Question: I have the below view, what I need to do is to get the date difference of the field ActionDate between each 2 records having the same Vehicle AND OrderCode, how can I achieve this in Oracle database.
Also taking into consideration that the dates subtracted should be the one having the
I need to get the list of the differences in order to get the average of that time.
Thanks for helping.

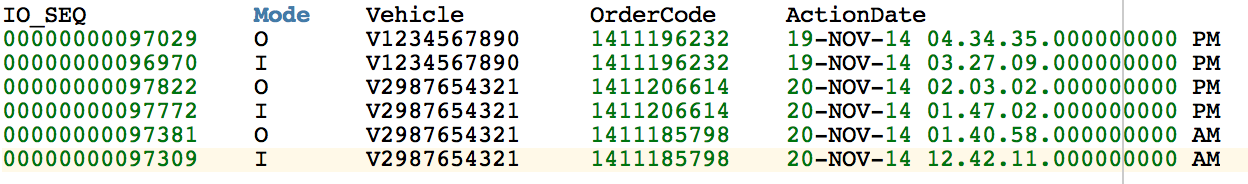
Answer: You could use the analytic function to get the difference between the dates.
For example,
'''
SQL> WITH t AS
2 (
3 select 'O' as "MODE", 'V1234567890' as Vehicle, '<PHONE>' as OrderCode, to_date('2014-11-19 16:34:35','yyyy-mm-dd hh24:mi:ss') as ActionDate from dual
4 union all
5 select 'I' as "MODE", 'V1234567890' as Vehicle, '<PHONE>' as OrderCode, to_date('2014-11-19 15:27:09','yyyy-mm-dd hh24:mi:ss') as ActionDate from dual
6 union all
7 select 'O' as "MODE", 'V2987654321' as Vehicle, '<PHONE>' as OrderCode, to_date('2014-11-20 14:03:02','yyyy-mm-dd hh24:mi:ss') as ActionDate from dual
8 union all
9 select 'I' as "MODE", 'V2987654321' as Vehicle, '<PHONE>' as OrderCode, to_date('2014-11-20 13:47:02','yyyy-mm-dd hh24:mi:ss') as ActionDate from dual
10 union all
11 select 'O' as "MODE", 'V2987654321' as Vehicle, '<PHONE>' as OrderCode, to_date('2014-11-20 01:40:58','yyyy-mm-dd hh24:mi:ss') as ActionDate from dual
12 union all
13 SELECT 'I' AS "MODE", 'V2987654321' AS Vehicle, '<PHONE>' AS OrderCode, to_date('2014-11-20 00:47:02','yyyy-mm-dd hh24:mi:ss') AS ActionDate FROM dual
14 )
15 SELECT "MODE",
16 Vehicle,
17 OrderCode,
18 TO_CHAR(ActionDate,'yyyy-mm-dd hh24:mi:ss') dt,
19 TO_CHAR(LAG(ActionDate) OVER(PARTITION BY Vehicle,OrderCode ORDER BY Vehicle, ActionDate),'yyyy-mm-dd hh24:mi:ss') lag_dt,
20 ActionDate - LAG(ActionDate) OVER(PARTITION BY Vehicle,OrderCode ORDER BY Vehicle, ActionDate) diff
21 FROM t;
M VEHICLE ORDERCODE DT LAG_DT DIFF
- ----------- ---------- ------------------- ------------------- ----------
I V12345<PHONE>2 2014-11-19 15:27:09
O V12345<PHONE>2 2014-11-19 16:34:35 2014-11-19 15:27:09 .046828704
I V29876<PHONE>8 2014-11-20 00:47:02
O V29876<PHONE>8 2014-11-20 01:40:58 2014-11-20 00:47:02 .037453704
I V29876<PHONE>4 2014-11-20 13:47:02
O V29876<PHONE>4 2014-11-20 14:03:02 2014-11-20 13:47:02 .011111111
6 rows selected.
SQL>
'''
The is to build the , in your case you need to use your actual :
'''
SELECT "MODE",
Vehicle,
OrderCode,
TO_CHAR(ActionDate,'yyyy-mm-dd hh24:mi:ss') dt,
TO_CHAR(LAG(ActionDate) OVER(PARTITION BY Vehicle,OrderCode ORDER BY Vehicle, ActionDate),'yyyy-mm-dd hh24:mi:ss') lag_dt,
ActionDate - LAG(ActionDate) OVER(PARTITION BY Vehicle,OrderCode ORDER BY Vehicle, ActionDate) diff
FROM your_table;
'''
I have put the just for demonstration purpose, your desired output is the column. Regarding the , you could add it to the filter predicate.